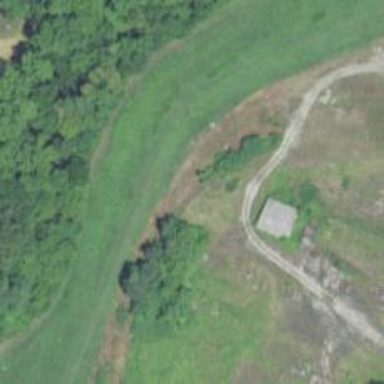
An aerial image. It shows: Abandoned railway yard.